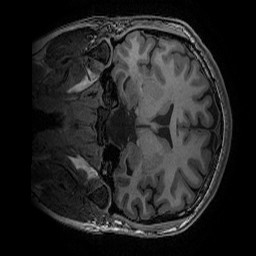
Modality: T1w
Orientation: coronal
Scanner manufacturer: ge
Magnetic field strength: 3 T
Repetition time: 0.008156 s
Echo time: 0.00318 s